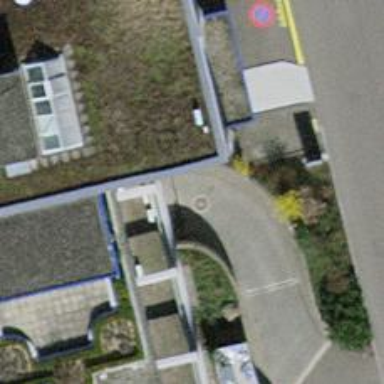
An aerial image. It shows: Parking entrance.